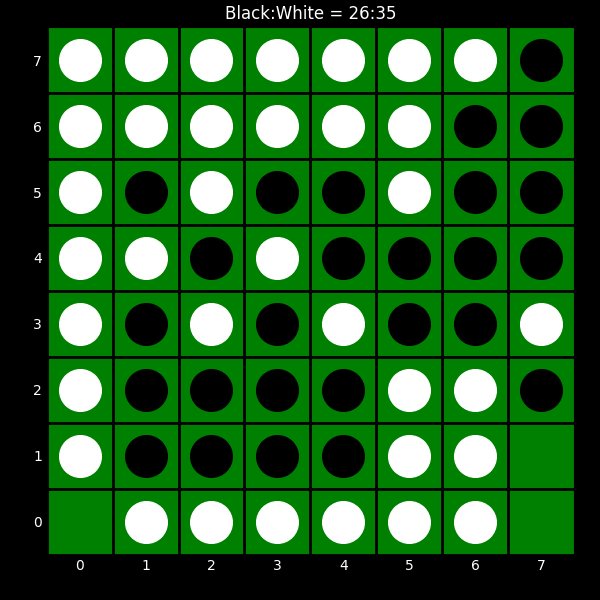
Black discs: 26
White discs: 35